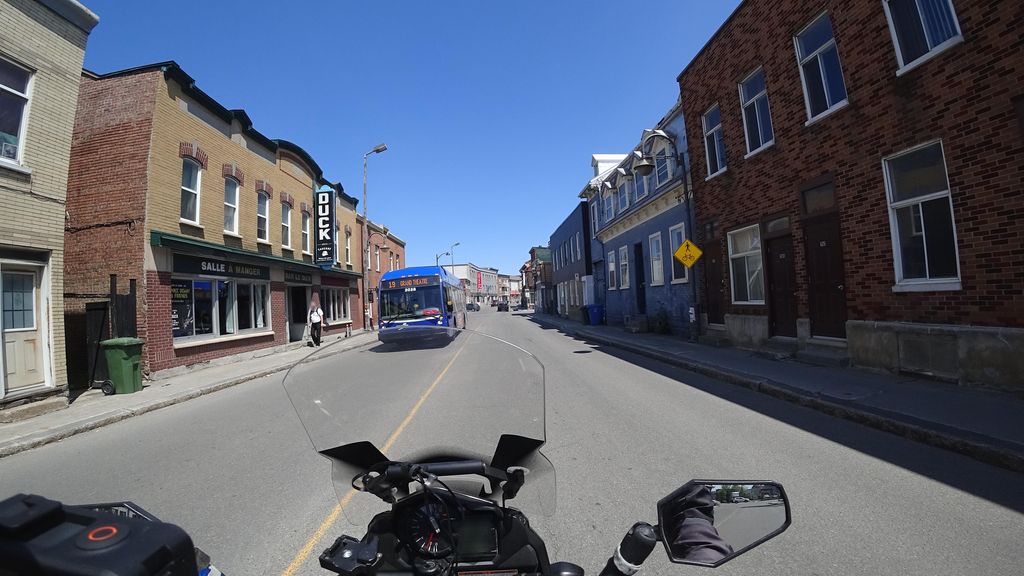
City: quebec_city